Question: This <URL> is about how to do this with multiline tables.
However, I need more stricter syntax in raw data to have better secondary data computation with AWK and Gnuplot in drafting notes.
## Pandoc Pipe tables
Raw data
'''
-------------------------------------------------
Size | File | EventSize | W.Events | fafa
----------|-------|------------|----------|------
L805067 | 009 | L805+4 | 1000 | -
L805067 | 001 | L805+4 | 1000 | -
-------------------------------------------------
'''
The <URL> says that the extension '+pipe_tables' could be added to markdown.
I run unsuccessfully the following but not get fields separated by HTML syntax:
'''
pandoc data.tex -f markdown+pipe_tables -t html
'''
giving only (I get the same output also without the extension)
'''
<table>
<tbody>
<tr class="odd">
<td align="left">Size | File | EventSize | W.Events | fafa</td>
</tr>
<tr class="even">
<td align="left">----------|-------|------------|----------|------</td>
</tr>
<tr class="odd">
<td align="left">L805067 | 009 | L805+4 | 1000 | -</td>
</tr>
<tr class="even">
<td align="left">L805067 | 001 | L805+4 | 1000 | -</td>
</tr>
</tbody>
</table>
'''
## Correct output
'''
<table>
<colgroup>
<col width="15%" />
<col width="12%" />
<col width="16%" />
<col width="13%" />
<col width="9%" />
</colgroup>
<thead>
<tr class="header">
<th align="left">Size</th>
<th align="center">File</th>
<th align="left">EventSize</th>
<th align="left">W.Events</th>
<th align="left">fafa</th>
</tr>
</thead>
<tbody>
<tr class="odd">
<td align="left">L805067</td>
<td align="center">009</td>
<td align="left">L805+4</td>
<td align="left">1000</td>
<td align="left">-</td>
</tr>
<tr class="even">
<td align="left">L805067</td>
<td align="center">001</td>
<td align="left">L805+4</td>
<td align="left">1000</td>
<td align="left">-</td>
</tr>
</tbody>
</table>
'''
which can be generated by the following table with the same command 'pandoc /tmp/1.tex -f markdown -t html':
'''
-------------------------------------------------
Size File EventSize W.Events fafa
---------- ------- ----------- -------- -------
L805067 009 L805+4 1000 -
L805067 001 L805+4 1000 -
-------------------------------------------------
'''
## Pandoc Ugly pipe tables
I got a piece of advice to use ugly tables <URL>:
'''
-------------------------------------------------
Size | File | EventSize | W.Events | fafa
----------|-------|------------|----------|----:
L805067 | 009 | L805+4 | 1000 | -
L805067 | 001 | L805+4 | 1000 | -
-------------------------------------------------
'''
but running 'pandoc /tmp/1.tex -f markdown -t html' gives the same unsuccessful output as above with pipe tables.
## Two tables after Kurt's comment
Test data where I left out the ":" -marks
'''
Asetukset
--------------------------------------------------
Virta I = 1-100 nA
Resistanssi R = 5 T\Omega
Table: Asetukset elektromateriaaliselle virralle.
Tilanteet
---------------------------------------------
tasainen virta
muuttuva virta
kuormitus
Table: Elektrokarakteristiset ominaisuudet.
'''
which yields wrongly

by the code presented in the current answer.
OS: Debian 8.5, OS X El Capitan
Hardware: Asus Zenbook UX303UA, Macbook Air 2013-mid
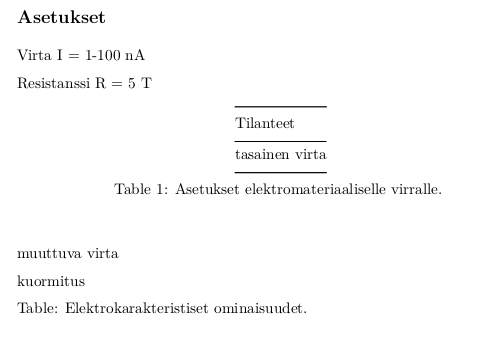
Answer: ## The general rules
There are three different problems with your tables. Two are related to incorrect formatting : dash ligns (ligns containing just three or more '-') and empty lines. The last one is about one-column tables.
1. A dash line can be interpreted in pandoc as : An horizontal rules (<hr/> in html) A marker that the text on the previous line is level 2 Setext-style headers A beginning and ending marker of a multiline table (and only a multiline table : they do not work for pipe tables, simple tables or grid tables)
2. Empty lines in tables are only allowed for multiline tables (they do not work for simple, pipe and grid tables). In multiline tables, they are used as a row separator.
3. It seems that one-column tables are not recognized by pandoc if they are not preceded by a table caption. This is probably because there is no other way to differentiate a one-column table from a level-2 header otherwise.
## Why the current tables do not work as expected
Your first table is an incorrect pipe table. It has two dash lines, one at the beginning and one at the end.
The "Two tables after Kurt's comment" you added are also incorrect. They have blank lines, but do not have the other properties of a multiline table (namely an opening and ending dash line).
## What would work
Be consistent with table types : don't use any dash line or any blank lines for pipe tables. Be careful to add a table caption before the table if it has only one column.
'pandoc test.md -o test.pdf'
'''
Size | File | EventSize | W.Events | fafa
----------|-------|------------|----------|------
L805067 | 009 | L805+4 | 1000 | -
L805067 | 001 | L805+4 | 1000 | -
Table: Title
Table: Asetukset elektromateriaaliselle virralle.
Asetukset
--------------------------------------------------
Virta I = 1-100 nA
Resistanssi R = 5 T$$\Omega$$
Table: Elektrokarakteristiset ominaisuudet.
Tilanteet
---------------------------------------------
tasainen virta
muuttuva virta
kuormitus
'''